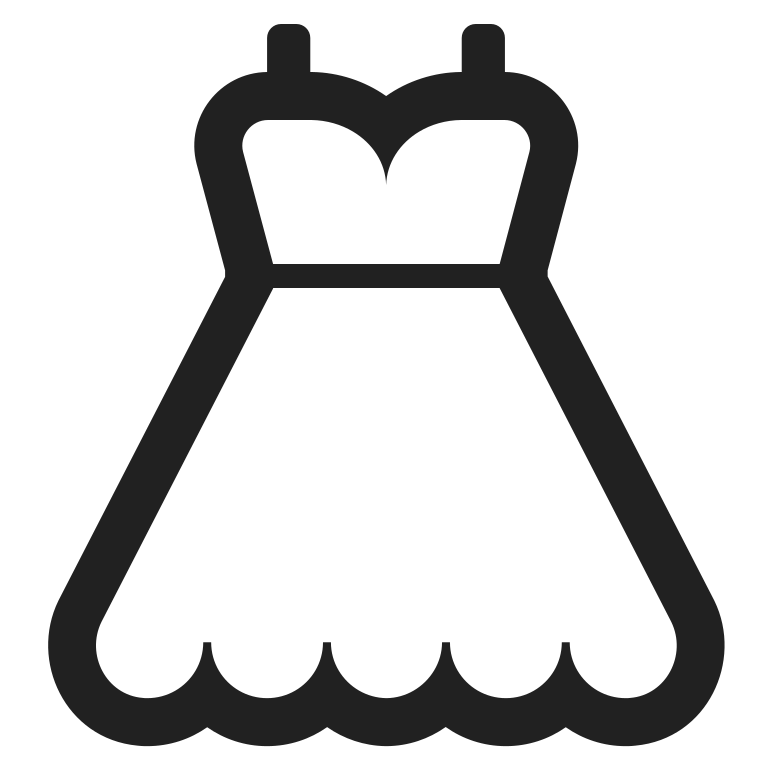
dress high contrast